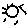
Label: sun